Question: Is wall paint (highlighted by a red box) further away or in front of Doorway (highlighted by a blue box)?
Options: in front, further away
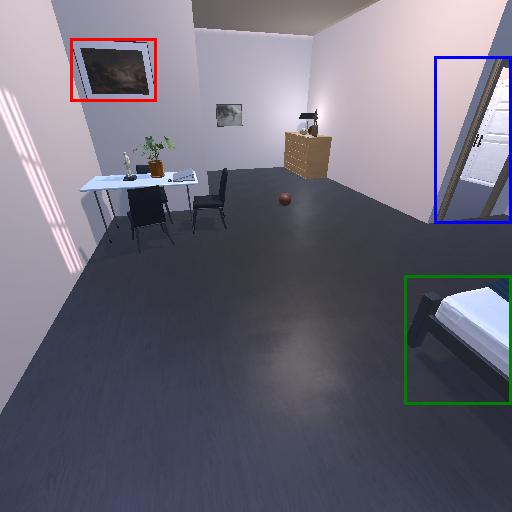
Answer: in front